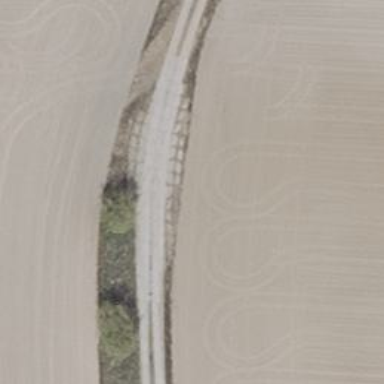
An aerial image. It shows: Passing place on the road.